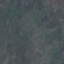
Land use / land cover class: HerbaceousVegetation